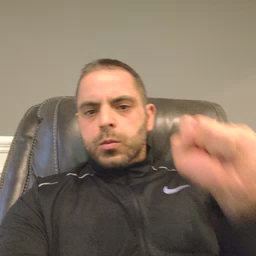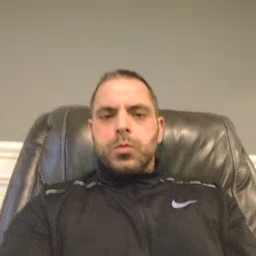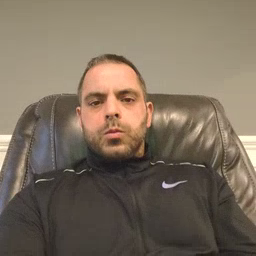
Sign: farm